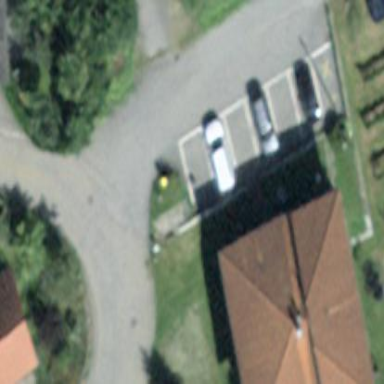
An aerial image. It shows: Parking area.